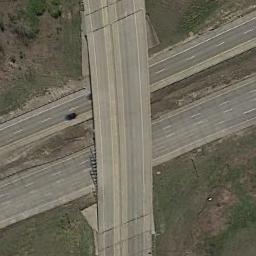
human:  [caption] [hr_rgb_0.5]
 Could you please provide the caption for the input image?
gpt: The cross-line overpass is over the roads on the lawn .

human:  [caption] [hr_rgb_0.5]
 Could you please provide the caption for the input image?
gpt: The grass is under the overpass .

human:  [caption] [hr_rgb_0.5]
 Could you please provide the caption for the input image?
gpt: The overpass is next to the grass .

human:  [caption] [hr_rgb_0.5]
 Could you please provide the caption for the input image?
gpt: This overpass intersects the road at right angle .

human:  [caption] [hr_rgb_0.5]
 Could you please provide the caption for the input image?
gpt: There are green meadows around the overpass .